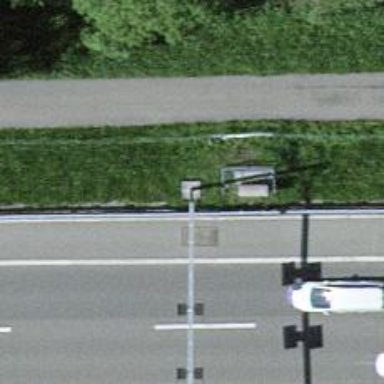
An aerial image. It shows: Gantry with signals.